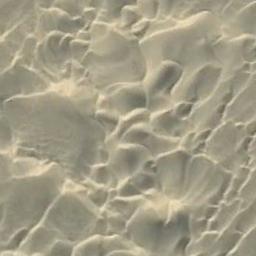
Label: desert